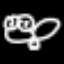
Label: frog